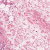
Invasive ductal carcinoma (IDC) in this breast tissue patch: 0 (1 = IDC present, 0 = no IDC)